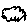
Label: cloud